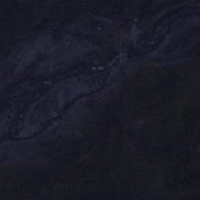
EUNIS habitat code: 48
Species observed at this site:
Phoenicurus ochruros